Question: When a meeting invitee proposes a new meeting time, in outlook this information can be found in the "Scheduling Assistant" (outlook 2007):

Is there any way to access this information programmatically through the EWS API? The RequiredAttendees and OptionalAttendees collections of the <URL> allow me to find out whether and when the attendee has responded, but how can one access the actual proposed new time?
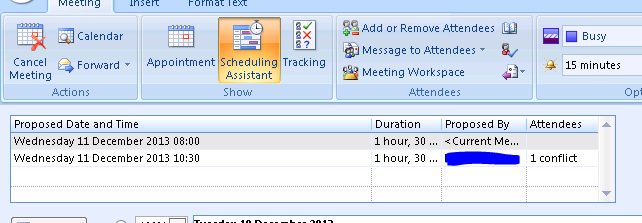
Answer: You cannot get this information using the EWS from the Appointment, I'm afraid. It's part of the PR_MESSAGE_RECIPIENTS property, which is a MAPI table (or Object, if you will), and EWS does not support retrieving this. Technically, you could probably get it if you want to build out the ExportItem functionality (a supported function serverside that is not built into the EWS Managed API) and pick through a massive binary stream to find the information, but that's hardly feasible. I haven't tried it myself. The other alternative would be to use something other than EWS to access the data.